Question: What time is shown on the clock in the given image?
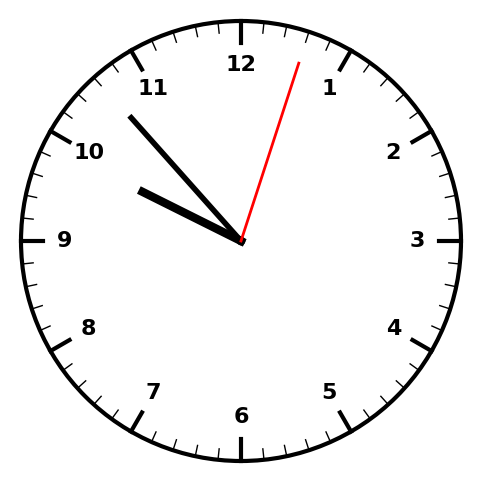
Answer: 09:53:03